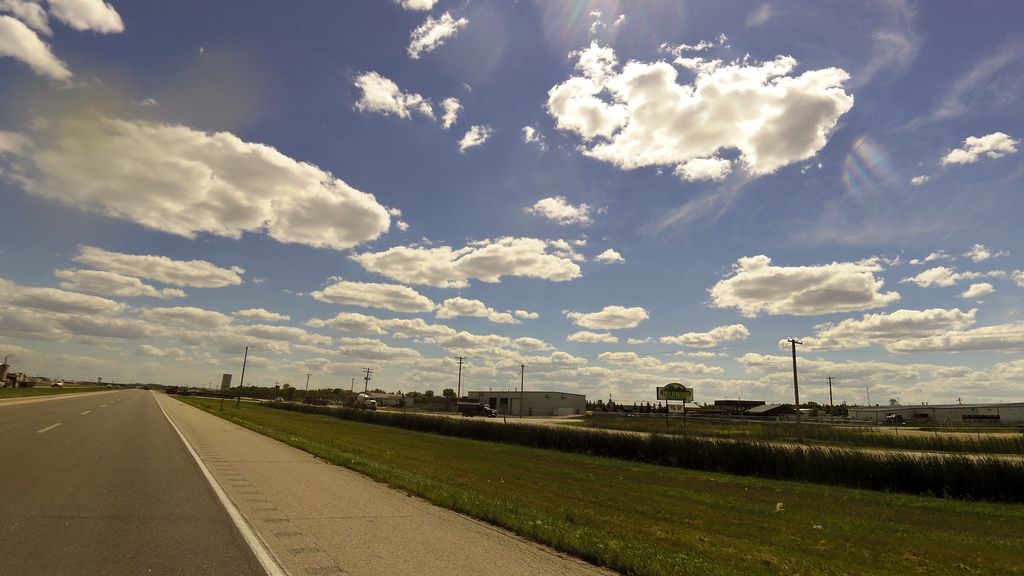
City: winnipeg